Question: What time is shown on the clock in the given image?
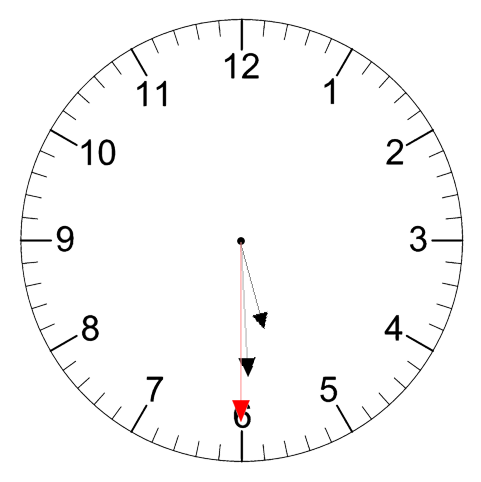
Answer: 05:29:30